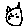
Label: cat